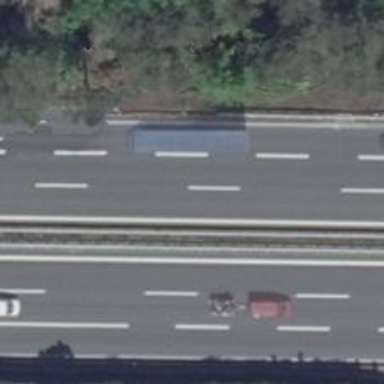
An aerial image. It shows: Motorway with concrete surface.